Question: I have a database of which will be used by a large amount of users to store random long string (up to 100 characters). The table columns will be: userid, stringid and the actual long string.
So it will look pretty much like this:

Userid will be unique and stringid will be unique for each user.
The app is like a simple todo-list app, so each user will have an average amount of 50 todo's.
I am using the stringid in order that users will be able to delete the specific task at any given time.
I assume this todo app could end up with 7 million tasks in 3 years time and that scares me of using MySQL.
So my question is if with long string (every new task gets a new row)? and
I have not experienced with large amount of data yet and I am trying to save myself for the far future.
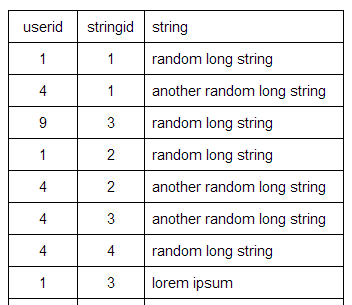
Answer: This is a pretty straightforward relational use case. I wouldn't see a need for NoSQL here.
The table you present should work fine however, I personally would question the need for the compound primary key as you would present this. I would probably have a primary key on stringid only to enforce uniqueness across all records. Rather than a compound primary key across userid and stringid. I would then put a regular index on userid.
The reason for this is in case you just want to query by stringid only (i.e. for deletes or updates), you are not tied into always having to query across both field to leverage your index (or adding having to add individual indexes on stringid and userid to enable querying by each field, which means my space in memory and disk taken up by indexes).
As far as whether MySQL is the right solution, this would really be for you to determine. I would say that MySQL should have no problem handling tables with 2 million rows and 2 indexes on two integer id fields. This is assuming you have allocated enough memory to hold these indexes in memory. There is certainly a ton of information available on working with MySQL, so if you are just trying to learn, it would likely be a good choice.